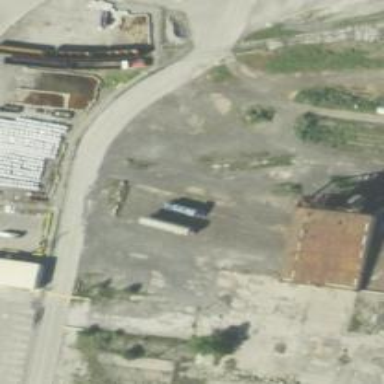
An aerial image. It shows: Railway siding with rails.